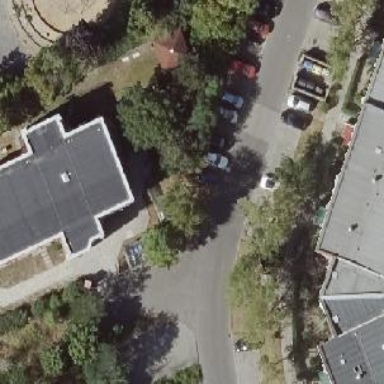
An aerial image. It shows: Residential road with asphalt surface and separate sidewalk.